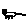
Label: cat